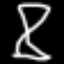
Label: hourglass